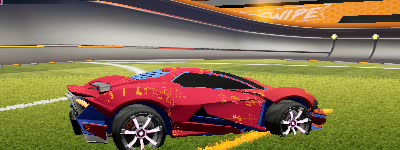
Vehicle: werewolf